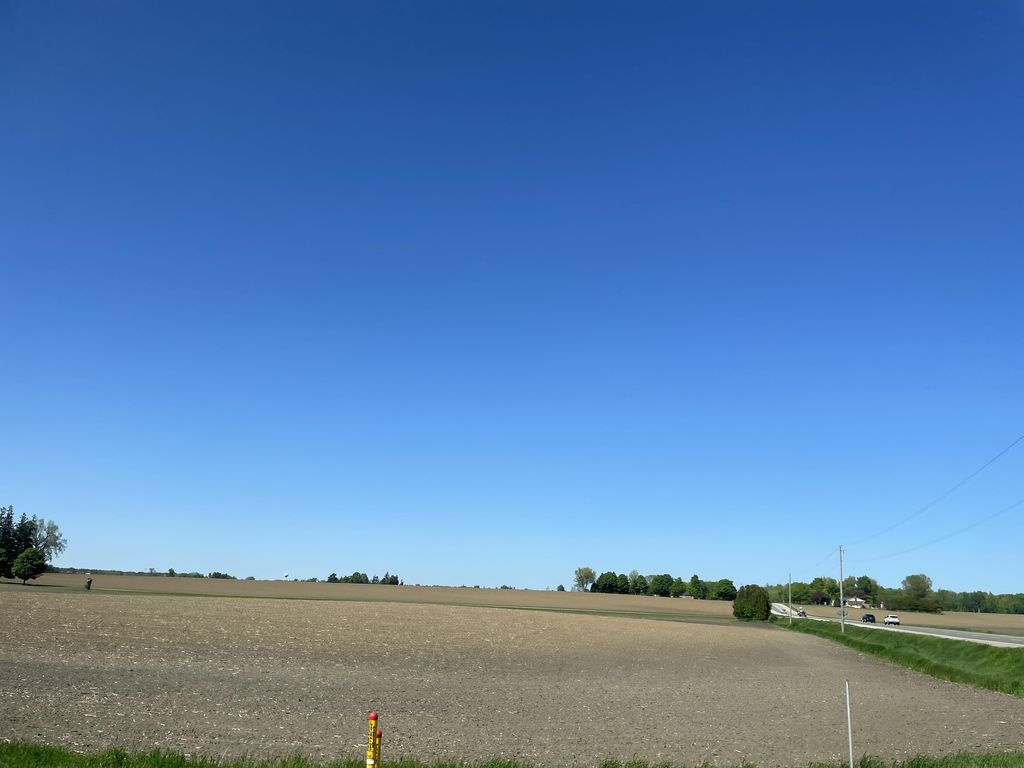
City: kitchener-waterloo